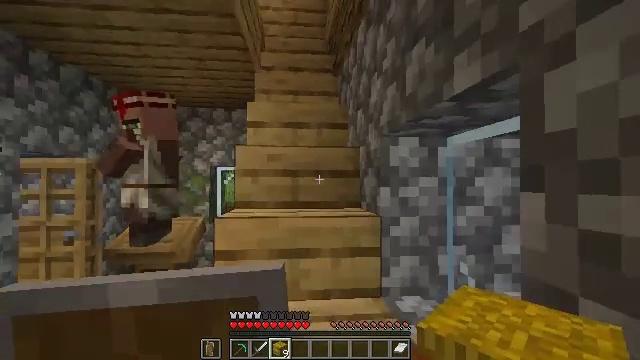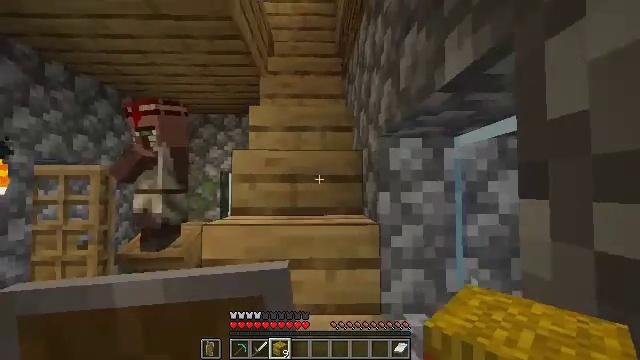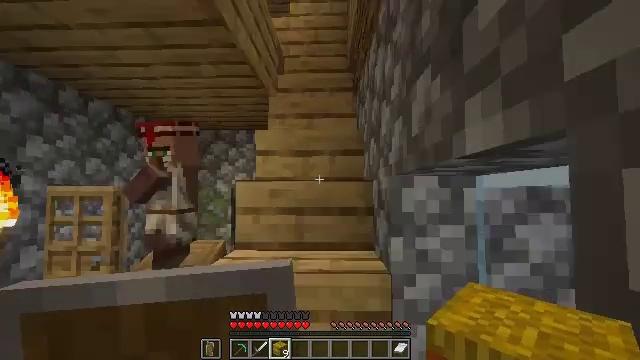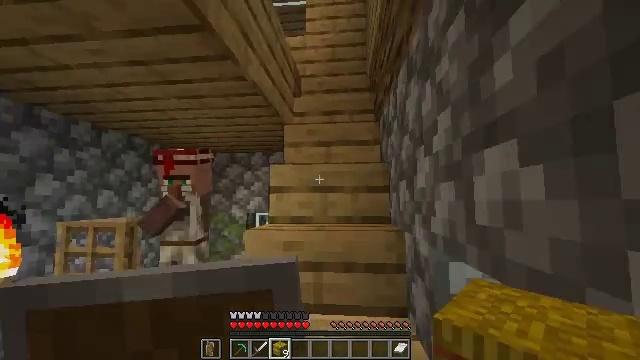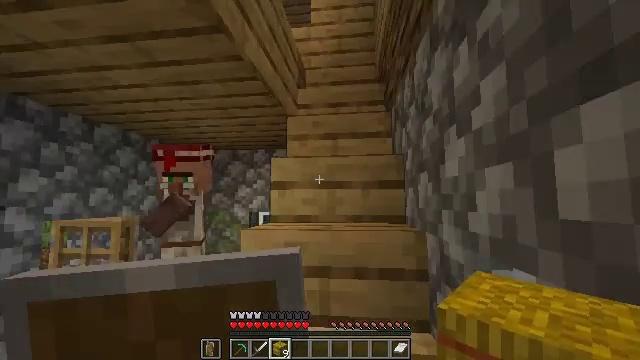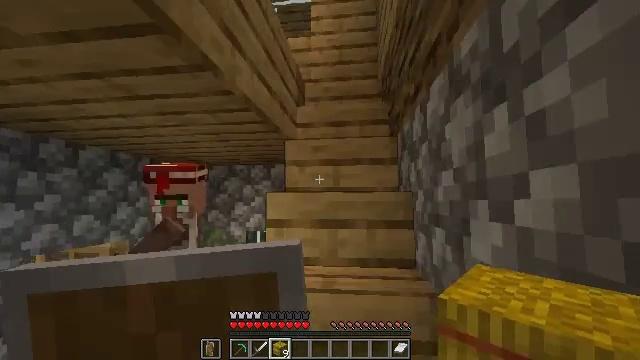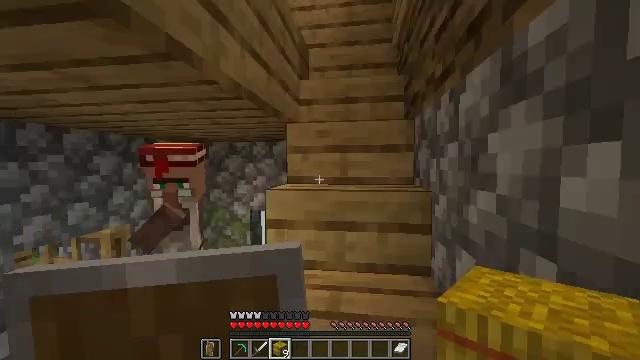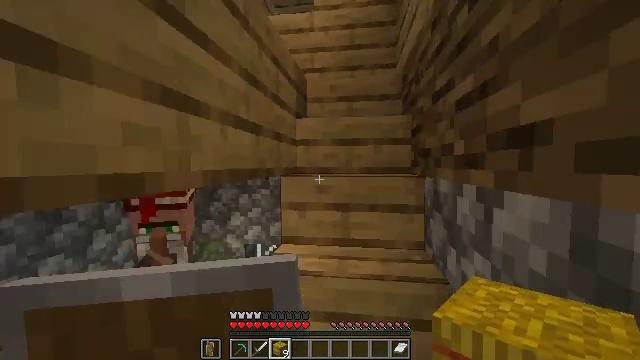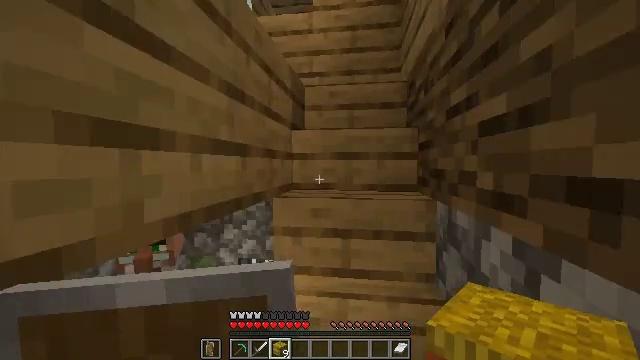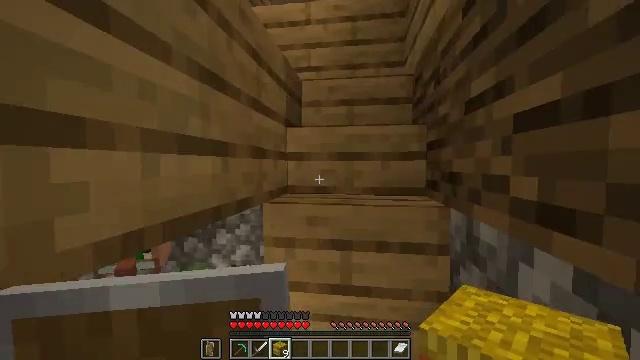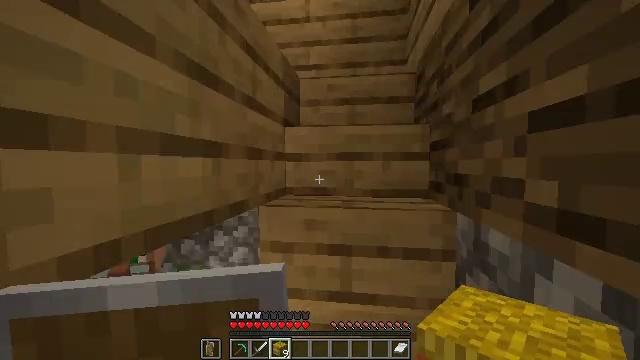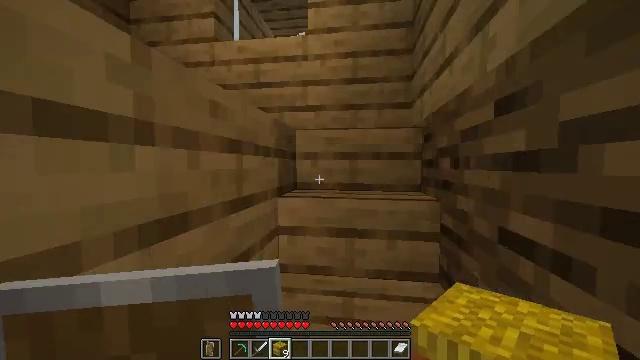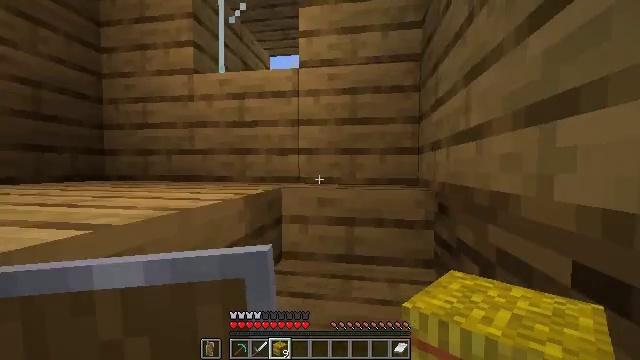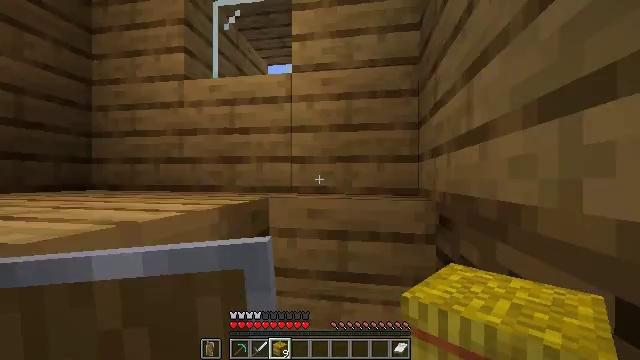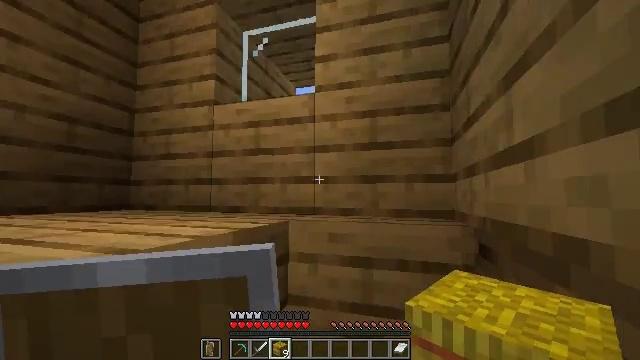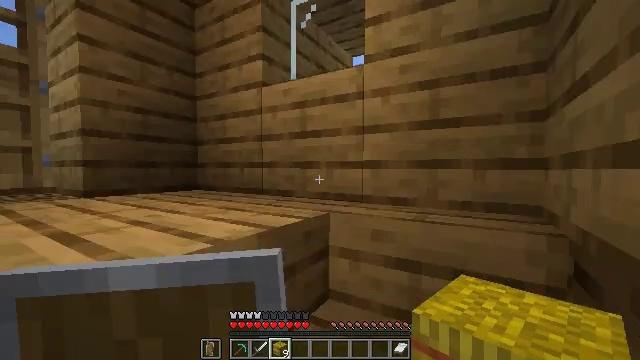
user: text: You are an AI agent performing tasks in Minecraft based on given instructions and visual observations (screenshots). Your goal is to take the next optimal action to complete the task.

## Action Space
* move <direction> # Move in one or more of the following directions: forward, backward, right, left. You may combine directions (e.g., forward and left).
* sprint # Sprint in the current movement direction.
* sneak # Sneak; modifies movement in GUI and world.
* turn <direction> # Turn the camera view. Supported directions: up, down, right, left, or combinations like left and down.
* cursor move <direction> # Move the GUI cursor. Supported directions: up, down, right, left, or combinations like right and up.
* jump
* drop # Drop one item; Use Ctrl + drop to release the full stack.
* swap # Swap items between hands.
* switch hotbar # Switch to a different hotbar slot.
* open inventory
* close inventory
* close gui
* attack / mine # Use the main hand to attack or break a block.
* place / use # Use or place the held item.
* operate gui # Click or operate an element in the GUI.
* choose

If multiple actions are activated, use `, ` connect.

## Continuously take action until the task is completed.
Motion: motion action
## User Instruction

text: Attack the bookshelf to recycle it.
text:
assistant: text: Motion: move forward and move right, turn left and up
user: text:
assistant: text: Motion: move forward, turn left
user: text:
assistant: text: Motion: move forward, turn left and up
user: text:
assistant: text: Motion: move forward, turn left
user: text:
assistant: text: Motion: move forward
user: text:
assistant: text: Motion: move forward, turn left and down
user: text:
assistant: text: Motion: move forward
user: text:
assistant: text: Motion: move forward
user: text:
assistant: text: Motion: move forward
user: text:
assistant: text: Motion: move forward
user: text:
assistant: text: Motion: move forward
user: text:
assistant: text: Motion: move forward and move right
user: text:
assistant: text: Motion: move forward and move right, turn up
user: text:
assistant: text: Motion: move forward and move right, turn left and up
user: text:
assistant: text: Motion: move forward and move right, turn left and down
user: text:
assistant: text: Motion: move forward and move right, turn left and down
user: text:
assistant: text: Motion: move right, turn left and down
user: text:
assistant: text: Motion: move right, turn left and down
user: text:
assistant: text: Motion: move right, turn left and down
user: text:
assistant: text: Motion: move right, turn left and up
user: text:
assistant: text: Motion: move right, turn left and up
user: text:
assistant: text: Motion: move right
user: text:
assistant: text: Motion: move right, turn left
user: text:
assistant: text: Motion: move right, turn left and down
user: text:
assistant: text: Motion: move right, turn left and down
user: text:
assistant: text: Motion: move right, turn left
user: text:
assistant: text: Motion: turn left
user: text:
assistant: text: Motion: move forward
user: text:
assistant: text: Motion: move forward
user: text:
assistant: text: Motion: move forward